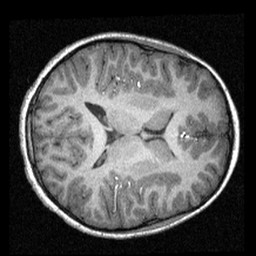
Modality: T1w
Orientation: axial
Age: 9
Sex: female